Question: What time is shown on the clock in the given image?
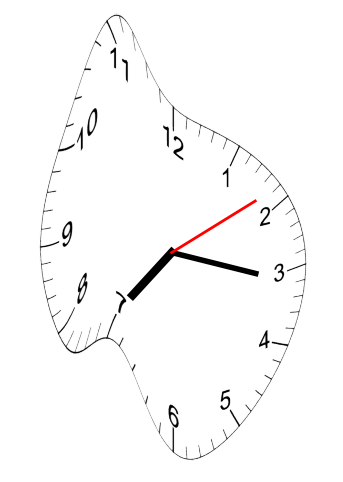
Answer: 07:16:09